Question: I need to create an alertdialog box with two buttons in it as a view. And i created it but the problem is i cannot dismiss it after the action performed when clicking on one of the views.That means in first button

'''
public class AddItemizedOverlay extends ItemizedOverlay<OverlayItem> {
private ArrayList<OverlayItem> mapOverlays = new ArrayList<OverlayItem>();
DatabaseHandler db;
private Context context;
double lat;
double lon;
// Alert Dialog Manager
AlertDialogManager alert = new AlertDialogManager();
public AddItemizedOverlay(Drawable defaultMarker) {
super(boundCenterBottom(defaultMarker));
}
public AddItemizedOverlay(Drawable defaultMarker, Context context) {
this(defaultMarker);
this.context = context;
}
@Override
public boolean onTouchEvent(MotionEvent event, MapView mapView)
{
if (event.getAction() == 1) {
GeoPoint geopoint = mapView.getProjection().fromPixels(
(int) event.getX(),
(int) event.getY());
db = new DatabaseHandler(context);
// latitude & longtitude (double)
lat = geopoint.getLatitudeE6() / 1E6;
lon = geopoint.getLongitudeE6() / 1E6;
}
return false;
}
@Override
protected OverlayItem createItem(int i) {
return mapOverlays.get(i);
}
@Override
public int size() {
return mapOverlays.size();
}
@Override
protected boolean onTap(int index) {
OverlayItem item = mapOverlays.get(index);
final String title= item.getTitle();
final String snippet= item.getSnippet();
if(title.equalsIgnoreCase("Your Location")){
alert.showpickAlertDialog1(context, title, snippet);
}
else if(title.equalsIgnoreCase("0")||title.equalsIgnoreCase("2")||title.equalsIgnoreCase("3")){
String lati = String.valueOf(lat);
String longi = String.valueOf(lon);
alert.showpickAlertDialog2(context, lati, longi, snippet);
}
else if(title.equalsIgnoreCase("1")||title.equalsIgnoreCase("4")||title.equalsIgnoreCase("5")||title.equalsIgnoreCase("6")){
}
return true;
}
public void addOverlay(OverlayItem overlay) {
mapOverlays.add(overlay);
}
public void populateNow(){
this.populate();
}
}
'''
'''
public class AlertDialogManager {
private Context context;
DatabaseHandler db = new DatabaseHandler(context);
public void showAlertDialog(Context context, String title, String message,
Boolean status) {
AlertDialog alertDialog = new AlertDialog.Builder(context).create();
// Setting Dialog Title
alertDialog.setTitle(title);
// Setting Dialog Message
alertDialog.setMessage(message);
if(status != null)
// Setting alert dialog icon
alertDialog.setIcon((status) ? R.drawable.success : R.drawable.fail);
// Setting OK Button
alertDialog.setButton("OK", new DialogInterface.OnClickListener() {
public void onClick(DialogInterface dialog, int which) {
System.exit(0);
}
});
// Showing Alert Message
alertDialog.show();
}
public void showpickAlertDialog2(final Context context, final String lat, final String lon,final String snippet) {
AlertDialog alertDialog = new AlertDialog.Builder(context).create();
LinearLayout layout = new LinearLayout(context);
layout.setOrientation(LinearLayout.VERTICAL);
final Button park_button = new Button(context);
park_button.setHint("Park here");
// park_button.setBackgroundResource();
layout.addView(park_button);
park_button.setOnClickListener(new View.OnClickListener() {
public void onClick(View v) {
// TODO Auto-generated method stub
System.out.println("parkbutton:Clicked");
// Delete DB Values
int count = db.getDatasCount();
for(int i = 0;i<count;i++){
db.deleteValues(i);
}
//latitude & longtitude (string)
String latitude = lat;
String longtitude = lon;
Log.d("Insert: ", "Inserting ..");
db.addData(new Datas(latitude, longtitude));
// Toast.makeText(context, "Lat: " + lat + ", Lon: "+lon, Toast.LENGTH_SHORT).show();
// Reading DB Data
Log.d("Reading: ", "Reading all Values...");
List<Datas> datas = db.getAllDatas();
for (Datas dat : datas) {
String log = "Id: "+dat.getID()+" ,Latitude: " + dat.getlat() + " ,Longtitude: " + dat.getlon();
// Writing DB data to log
Log.d("DB Data: ", log);
}
park_button.setEnabled(false);
}
});
Button know_more_button = new Button(context);
know_more_button.setHint("Know more");
// park_button.setBackgroundResource();
layout.addView(know_more_button);
know_more_button.setOnClickListener(new View.OnClickListener() {
@Override
public void onClick(View v) {
// TODO Auto-generated method stub
SharedPreferences prefs = context.getSharedPreferences("myprefs", 0);
SharedPreferences.Editor editor =prefs.edit();
editor.putString("KEY_REFERENCE", snippet);
editor.commit();
Intent intent = new Intent(context, SinglePlaceActivity.class);
intent.setFlags(Intent.FLAG_ACTIVITY_NEW_TASK);
context.startActivity(intent);
}
});
alertDialog.setView(layout);
alertDialog.setButton("Back", new DialogInterface.OnClickListener() {
public void onClick(DialogInterface dialog, int which) {
dialog.dismiss();
}
});
// Showing Alert Message
alertDialog.show();
}
public void showpickAlertDialog1(Context context, String title, String message) {
AlertDialog alertDialog = new AlertDialog.Builder(context).create();
alertDialog.setTitle(title);
alertDialog.setMessage(message);
alertDialog.setButton("Back", new DialogInterface.OnClickListener() {
public void onClick(DialogInterface dialog, int which) {
dialog.dismiss();
}
});
// Showing Alert Message
alertDialog.show();
}
}
'''
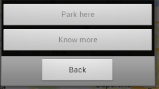
Answer: you are currently passing null context to 'DatabaseHandler' class constructor in AlertDialogManager class :
'''
public class AlertDialogManager {
private Context context;
DatabaseHandler db ;
public void showAlertDialog(Context context, String title, String message,
Boolean status) {
this.context=context;
AlertDialog alertDialog = new AlertDialog.Builder(context).create();
db = new DatabaseHandler(context);
//..your code here...
'''
and to dismiss Dialog use 'alertDialog.dismiss()' instead of 'System.exit(0);'